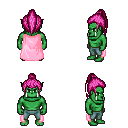
a pixel art fantasy rpg character, male body template, orc, green skin, pink cape, teal pants, pink long topknot hairstyle, four views (front, back, left, right), 2x2 character sprite sheet, small pixel art, hard edges, no anti-aliasing